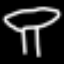
Label: mushroom